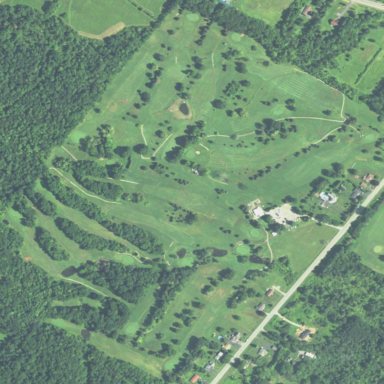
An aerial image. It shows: Golf course.